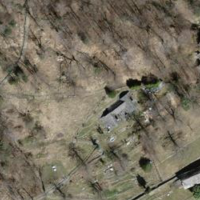
EUNIS habitat code: 41
Species observed at this site:
Hedera helix
Campanula barbata